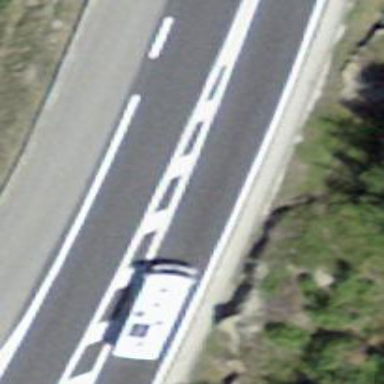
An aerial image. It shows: Asphalt road classified as primary highway.